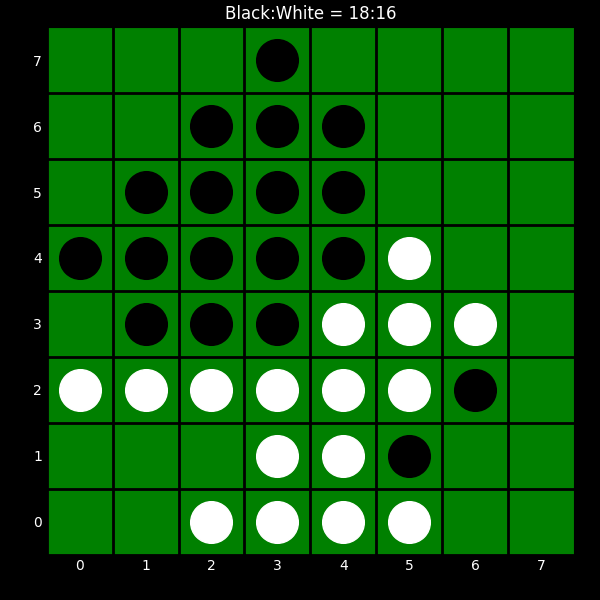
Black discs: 18
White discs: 16